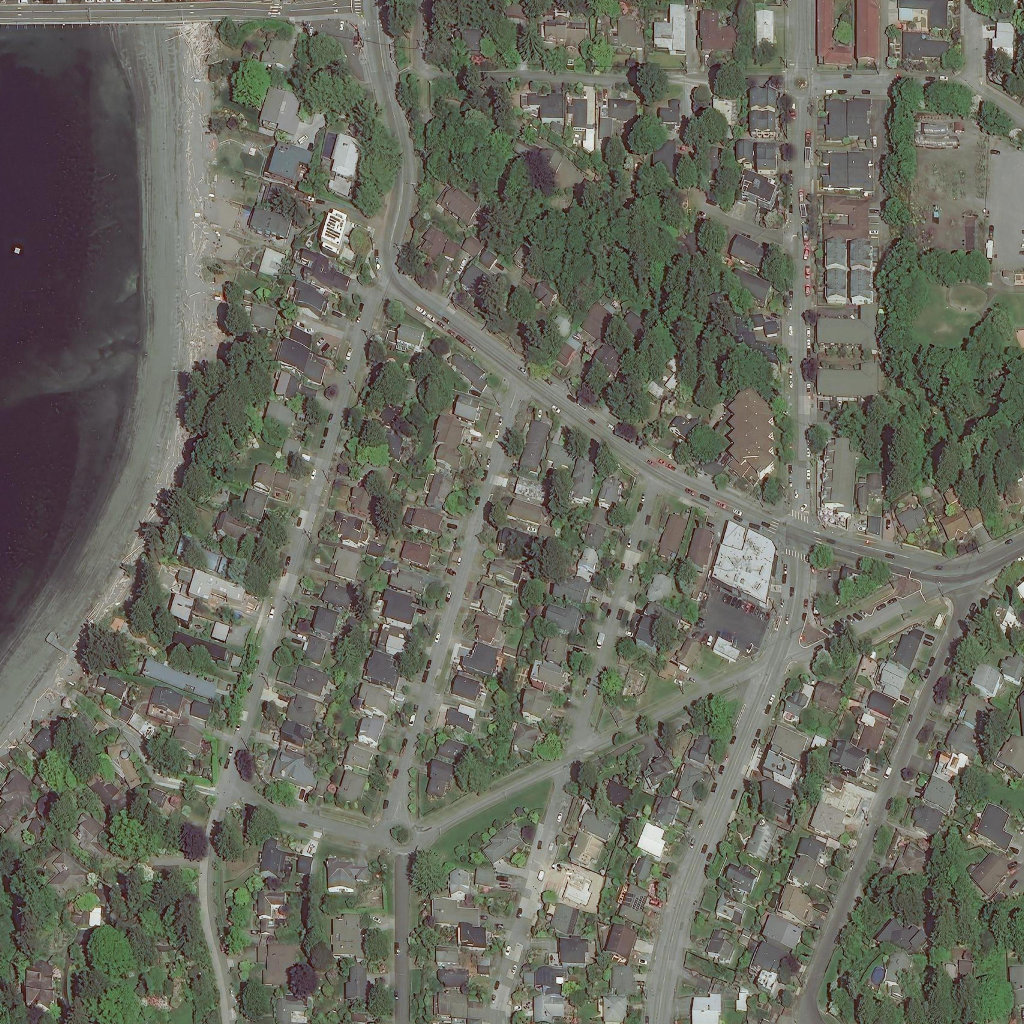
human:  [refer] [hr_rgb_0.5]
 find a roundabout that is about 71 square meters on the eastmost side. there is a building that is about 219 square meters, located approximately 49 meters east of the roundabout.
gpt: <box>[[76, 6, 79, 9, 0]]</box>

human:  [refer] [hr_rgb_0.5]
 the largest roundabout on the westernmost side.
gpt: <box>[[37, 79, 40, 82, 0]]</box>

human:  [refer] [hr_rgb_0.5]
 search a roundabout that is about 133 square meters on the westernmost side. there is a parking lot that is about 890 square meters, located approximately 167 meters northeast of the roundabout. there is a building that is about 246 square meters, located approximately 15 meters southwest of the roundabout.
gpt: <box>[[37, 80, 40, 83, 0]]</box>

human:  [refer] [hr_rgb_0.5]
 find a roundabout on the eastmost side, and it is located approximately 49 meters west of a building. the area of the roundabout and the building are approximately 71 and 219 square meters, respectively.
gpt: <box>[[76, 6, 79, 9, 0]]</box>